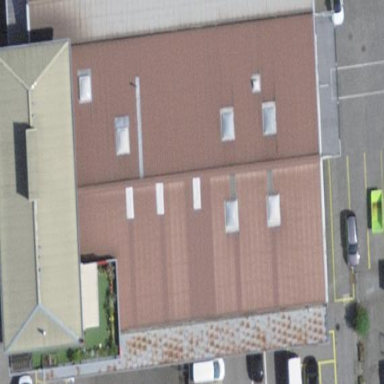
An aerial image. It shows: Commercial building.